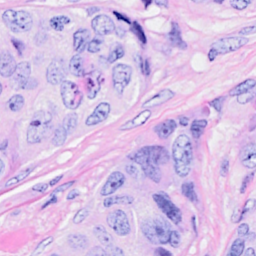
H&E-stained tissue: Breast